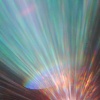
Label: sunburn